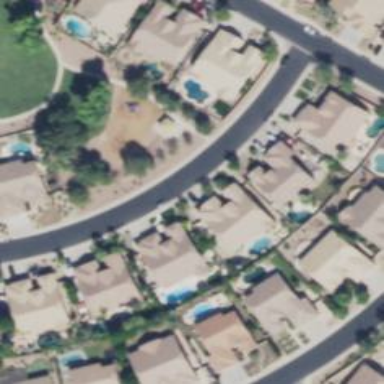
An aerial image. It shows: Residential road.